Question: So I have the following code to check for the text file called Doctors.txt
It has the following information:
'''
35000 2000 AV122258C Dr Alex James CARDIO
30500 2005 AB347433C Miss Elizabeth Kooper MB
32653 1995 JA103240B Dr Mohammed Khan ON
64400 2001 JG371458A Dr Tom Jacob CARDIO
91000 2002 IH102411Y Dr Rahana Mohammed ON
55000 1987 JJ405626N Dr Mary Francis AN
87000 1988 WQ333452N Mr Mark Cromwell NEURO
60500 1998 HK413942S Mr Victor Jacob GASTRO
40000 2003 AJ103006X Dr Mia Larson GS
42000 2003 ER148468D Dr Rizwan Hussain GS
38000 2004 RB193984P Dr Lam Yeng HAE
'''
The class file it self...
'''
import java.io.PrintWriter;
import java.io.FileReader;
import java.util.Scanner;
import java.io.IOException;
public class FileHandler
{
/**
* Save all doctor records to a file
* @param doctors the DoctorList to save
*/
public void saveRecords(DoctorList doctors)
{
PrintWriter writer = null;
try
{ // NB: the file name is hard-coded
writer = new PrintWriter("Doctors.txt");
writer.println(doctors.toString());
writer.flush();
}
catch(IOException e)
{
System.out.println("Error writing file");
}
finally
{
writer.close();
}
}
/**
* Load doctor records from the file
* @param doctors the DoctorList to add doctors to
*/
public void readRecords(DoctorList doctors)
{
FileReader reader = null;
try
{
// NB: the file name is hard-coded
reader = new FileReader("Doctors.txt");
Scanner sc = new Scanner(reader);
String record;
String[] data;
Doctor doctor;
while(sc.hasNextLine())
{
record = sc.nextLine();
if(record.length() != 0)
{
data = record.split(" ", 5);
doctor = DoctorFactory.newDoctor(data[3], data[0], data[2], data[1], data[4]);
doctors.add(doctor);
}
}
}
catch(IOException e)
{
System.out.println("Error reading file");
e.printStackTrace();
}
}
}
'''
I've put it within the same area like so:

However it seems that when I run the main class, it cannot read the contents...
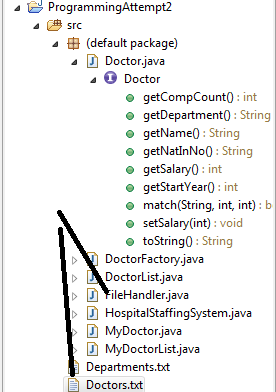
Answer: The path is your problem. Try this:
'''
reader = new FileReader("src/Doctors.txt");
'''
A better solution is to not rely on file paths and use 'getResourceAsStream()' to return an 'InputStream' from the 'CLASSPATH'.